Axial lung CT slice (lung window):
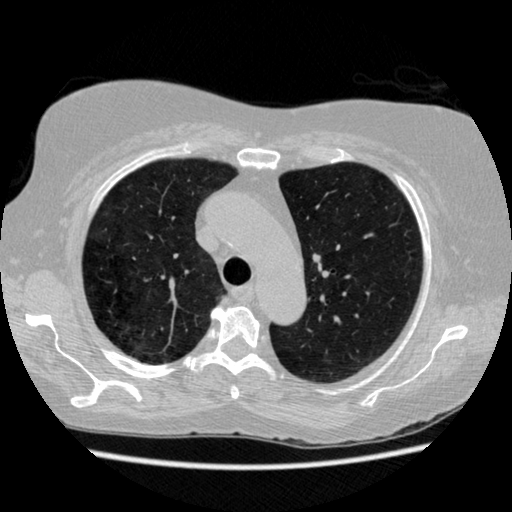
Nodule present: yes
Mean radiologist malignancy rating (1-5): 3.5